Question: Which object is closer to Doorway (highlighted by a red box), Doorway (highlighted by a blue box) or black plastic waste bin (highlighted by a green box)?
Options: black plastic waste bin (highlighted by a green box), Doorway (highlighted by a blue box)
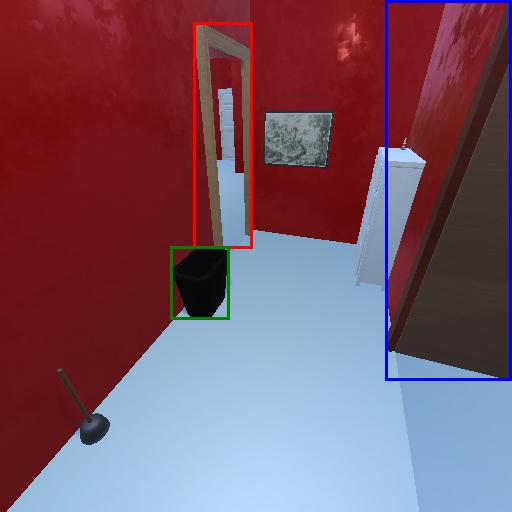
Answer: black plastic waste bin (highlighted by a green box)